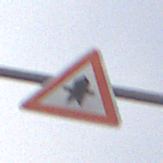
Verkehrszeichen: Vorfahrt
Umgebung: Outdoor, Nature
Tageszeit: MorningAfternoon
Wetter: PartlyCloudy
Licht: Natural
Jahreszeit: NotSpecified
Kontrast: MediumContrast